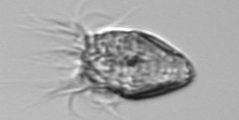
Label: Strombidium_morphotype1